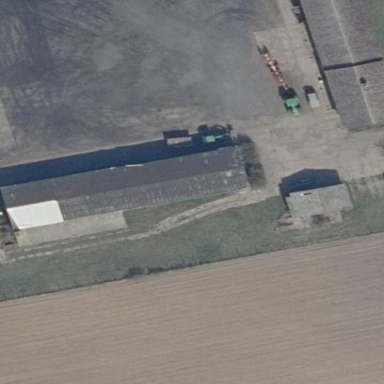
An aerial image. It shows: Flat-roofed grey farm auxiliary building.